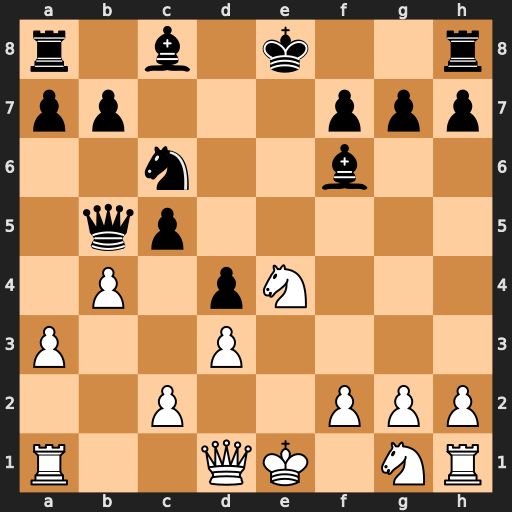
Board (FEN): r1b1k2r/pp3ppp/2n2b2/1qp5/1P1pN3/P2P4/2P2PPP/R2QK1NR
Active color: w
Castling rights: KQkq
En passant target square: -
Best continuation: Nd6+ Kd7 Nxb5